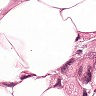
Metastatic tissue present: yes